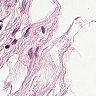
Metastatic tissue present: no